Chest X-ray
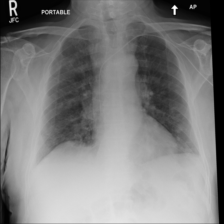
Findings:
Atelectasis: negative
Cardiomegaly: negative
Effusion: negative
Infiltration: negative
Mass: negative
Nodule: negative
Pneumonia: negative
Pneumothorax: negative
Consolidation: negative
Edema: negative
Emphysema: negative
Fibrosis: negative
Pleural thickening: negative
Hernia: negative